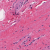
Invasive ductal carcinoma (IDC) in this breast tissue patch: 0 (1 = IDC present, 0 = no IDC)